Field crop: maize
Growth stage: 1
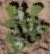
Species: chenopodium